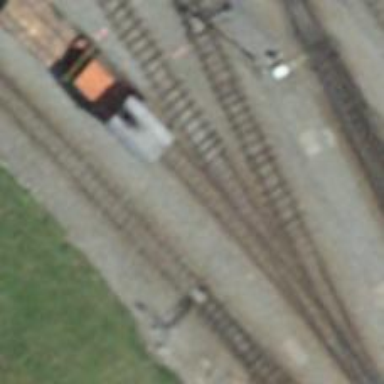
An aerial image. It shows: Narrow-gauge railway yard with electrified contact lines.